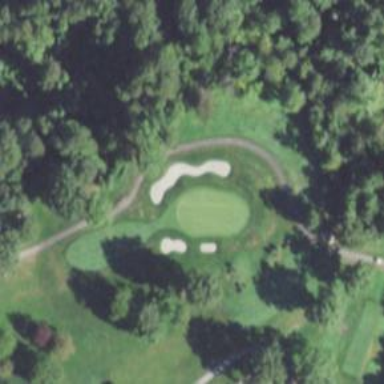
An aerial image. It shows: Golf hole.